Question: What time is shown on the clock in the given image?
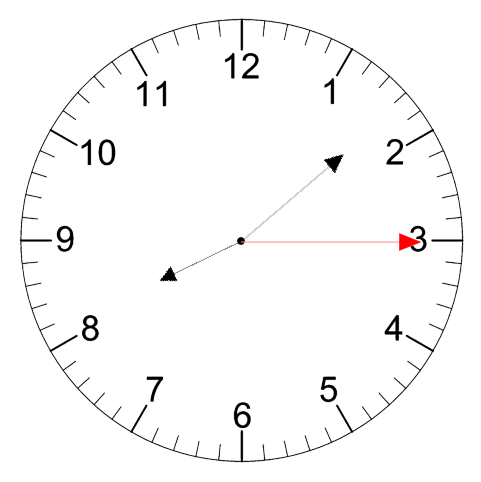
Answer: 08:08:15